Interaction volume radius: 5 \u00c5
Interaction volume height: 20 \u00c5
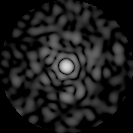
Disorder parameter: 0.8354